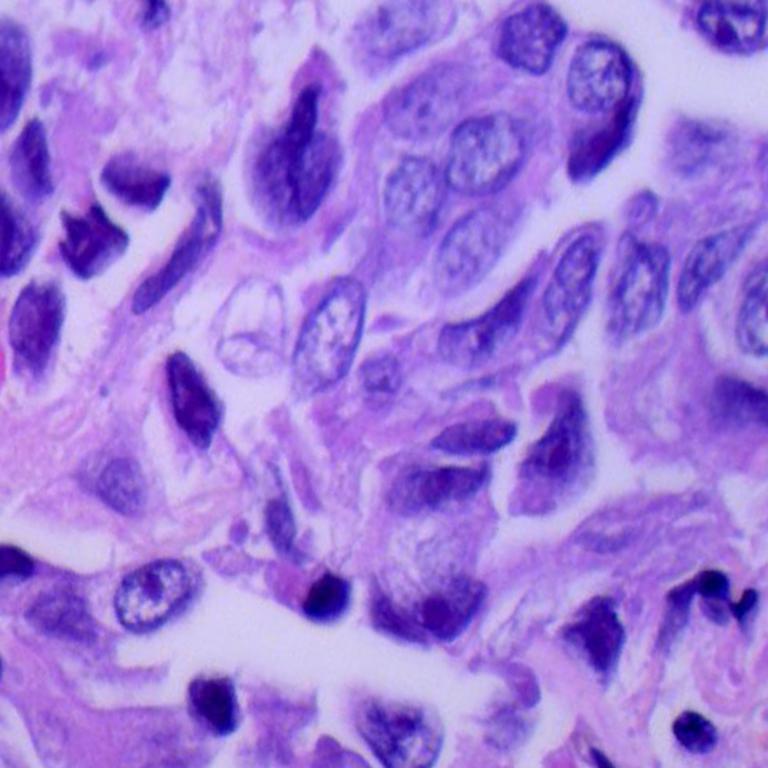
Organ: lung
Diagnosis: adenocarcinomas